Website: crate-barrel
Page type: receipt
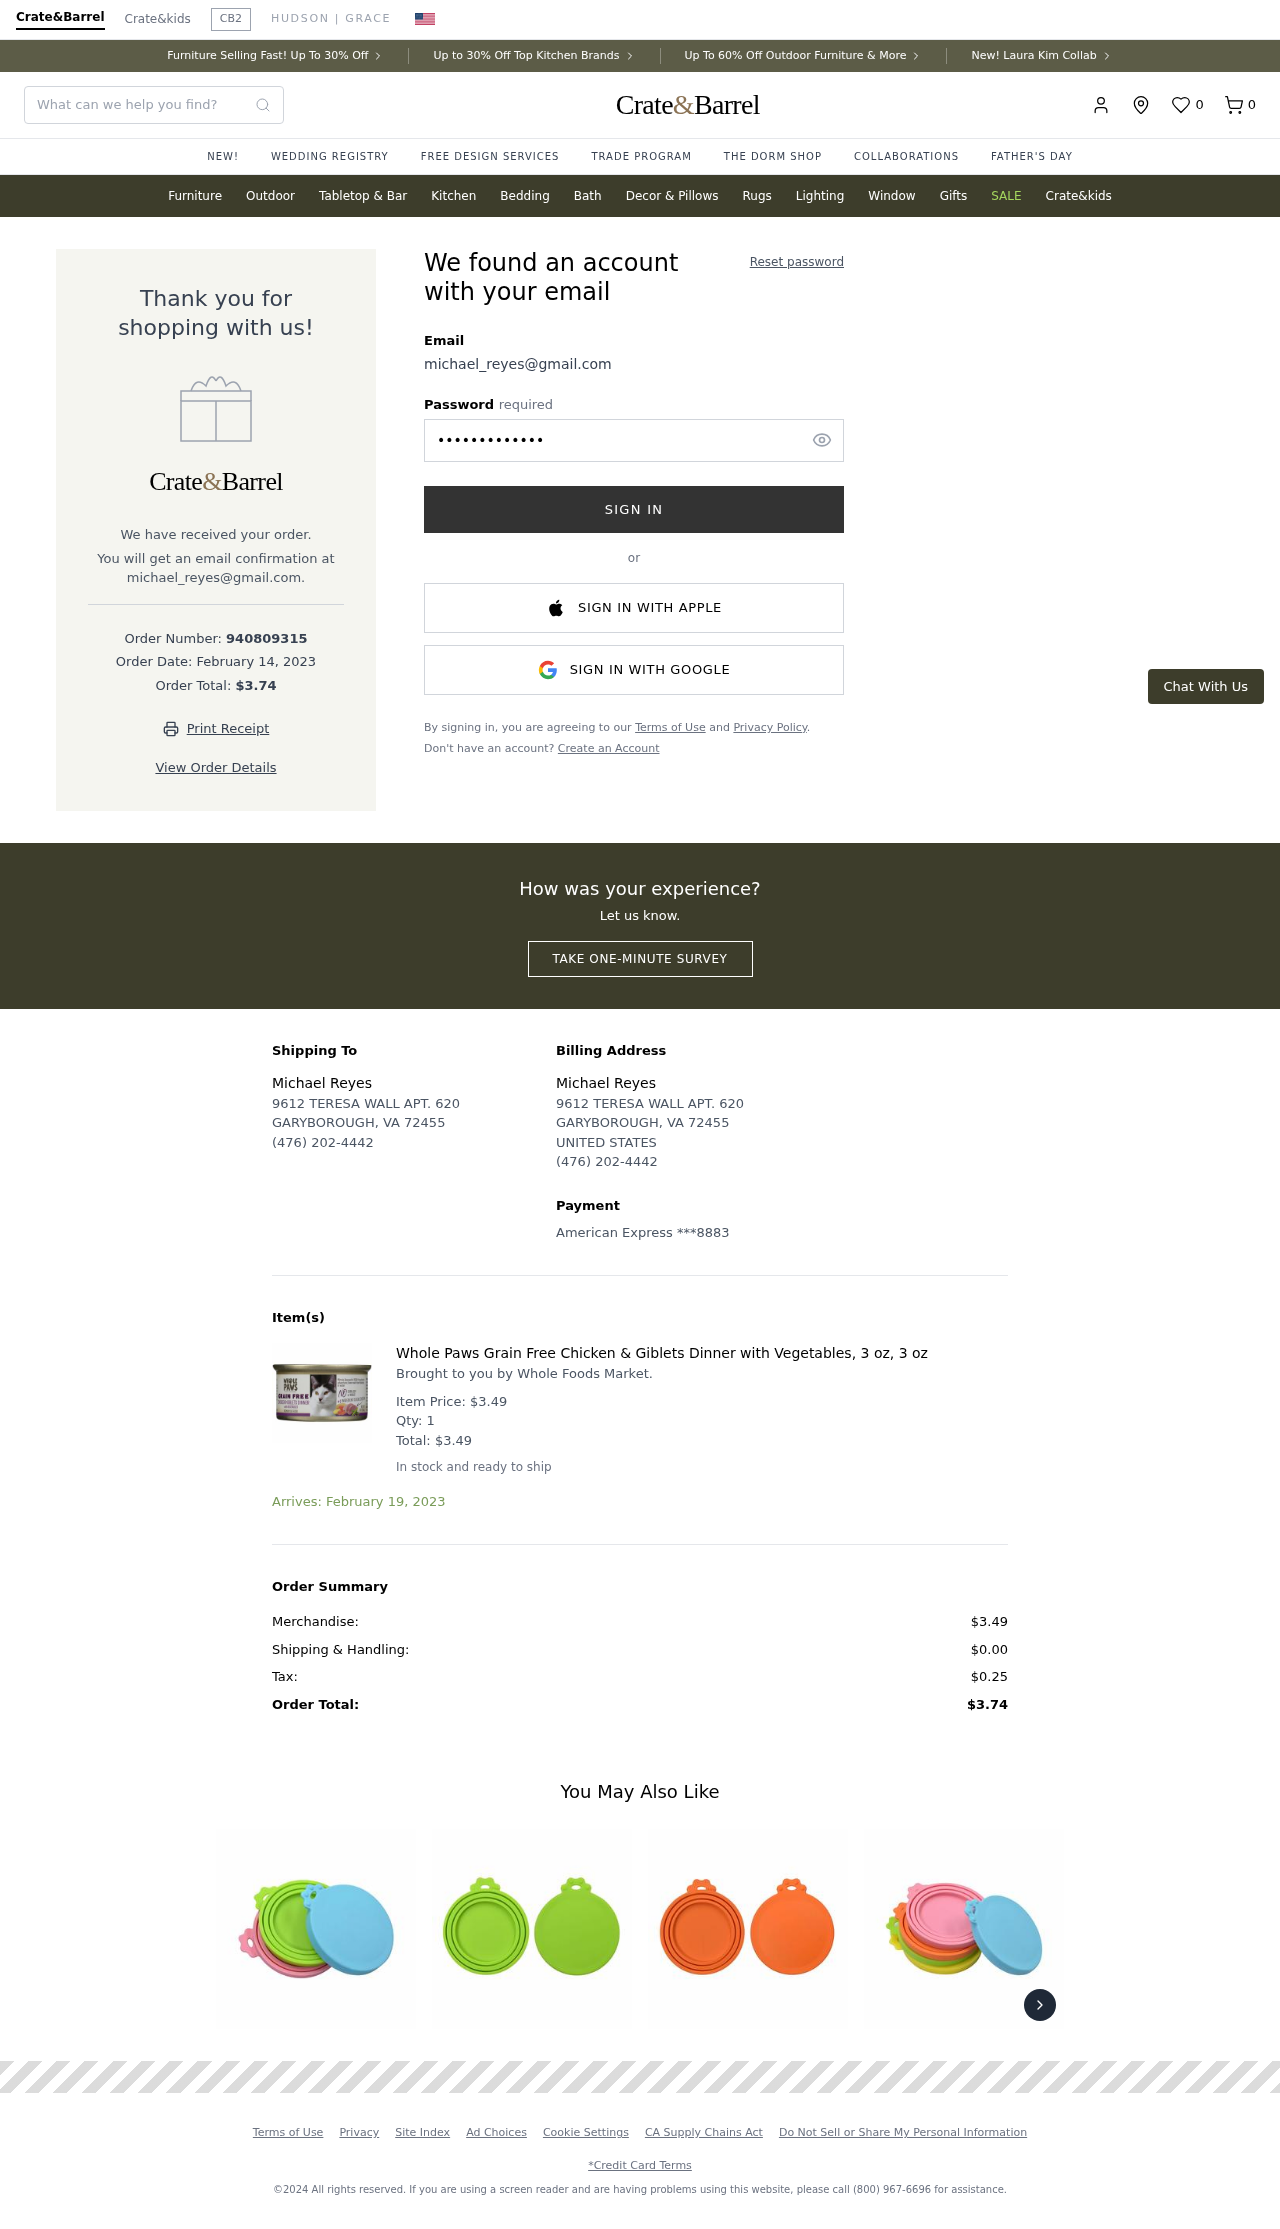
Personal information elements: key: PII_CARD_LAST4
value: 8883
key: PII_CARD_TYPE
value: American Express
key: PII_COUNTRY
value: UNITED STATES
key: PII_EMAIL
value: michael_reyes@gmail.com
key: PII_FULLNAME
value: Michael Reyes
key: PII_STREET
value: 9612 TERESA WALL APT. 620
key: PII_EMAIL2
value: michael_reyes@gmail.com
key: PII_CITY_STATE_ZIP
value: GARYBOROUGH, VA 72455
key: PII_PHONE
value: (476) 202-4442
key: PII_FULLNAME2
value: Michael Reyes
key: PII_STREET2
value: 9612 TERESA WALL APT. 620
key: PII_CITY_STATE_ZIP2
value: GARYBOROUGH, VA 72455
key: PII_PHONE2
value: (476) 202-4442
Product elements: key: PRODUCT1_DESC
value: Brought to you by Whole Foods Market.
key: PRODUCT1_NAME
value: Whole Paws Grain Free Chicken & Giblets Dinner with Vegetables, 3 oz, 3 oz
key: PRODUCT1_PRICE
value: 3.49
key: PRODUCT1_QUANTITY
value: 1
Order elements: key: ORDER_NUM_ITEMS
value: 0
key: ORDER_ID
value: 940809315
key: ORDER_DATE
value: February 14, 2023
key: ORDER_TOTAL
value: $3.74
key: ORDER_ITEM_TOTAL
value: $3.49
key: ORDER_DELIVERY_DATE
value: Arrives: February 19, 2023
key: ORDER_SUBTOTAL
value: $3.49
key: ORDER_SHIPPING_COST
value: $0.00
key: ORDER_TAX
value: $0.25
Search elements: key: HEADER_SEARCH
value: What can we help you find?
Other elements: key: FAVORITES_COUNT
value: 0